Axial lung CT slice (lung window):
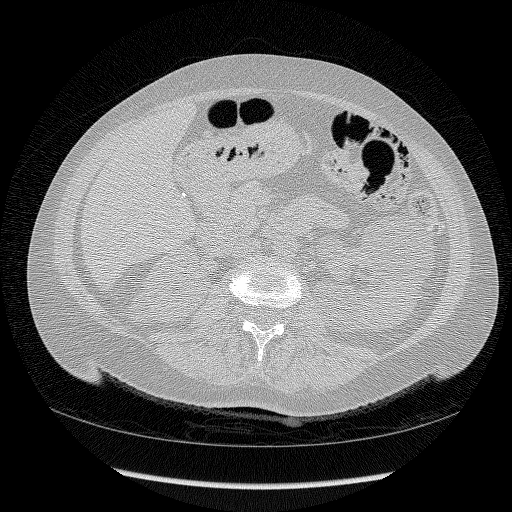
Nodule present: no